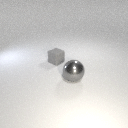
large gray metal sphere in front of small gray rubber cube